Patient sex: M
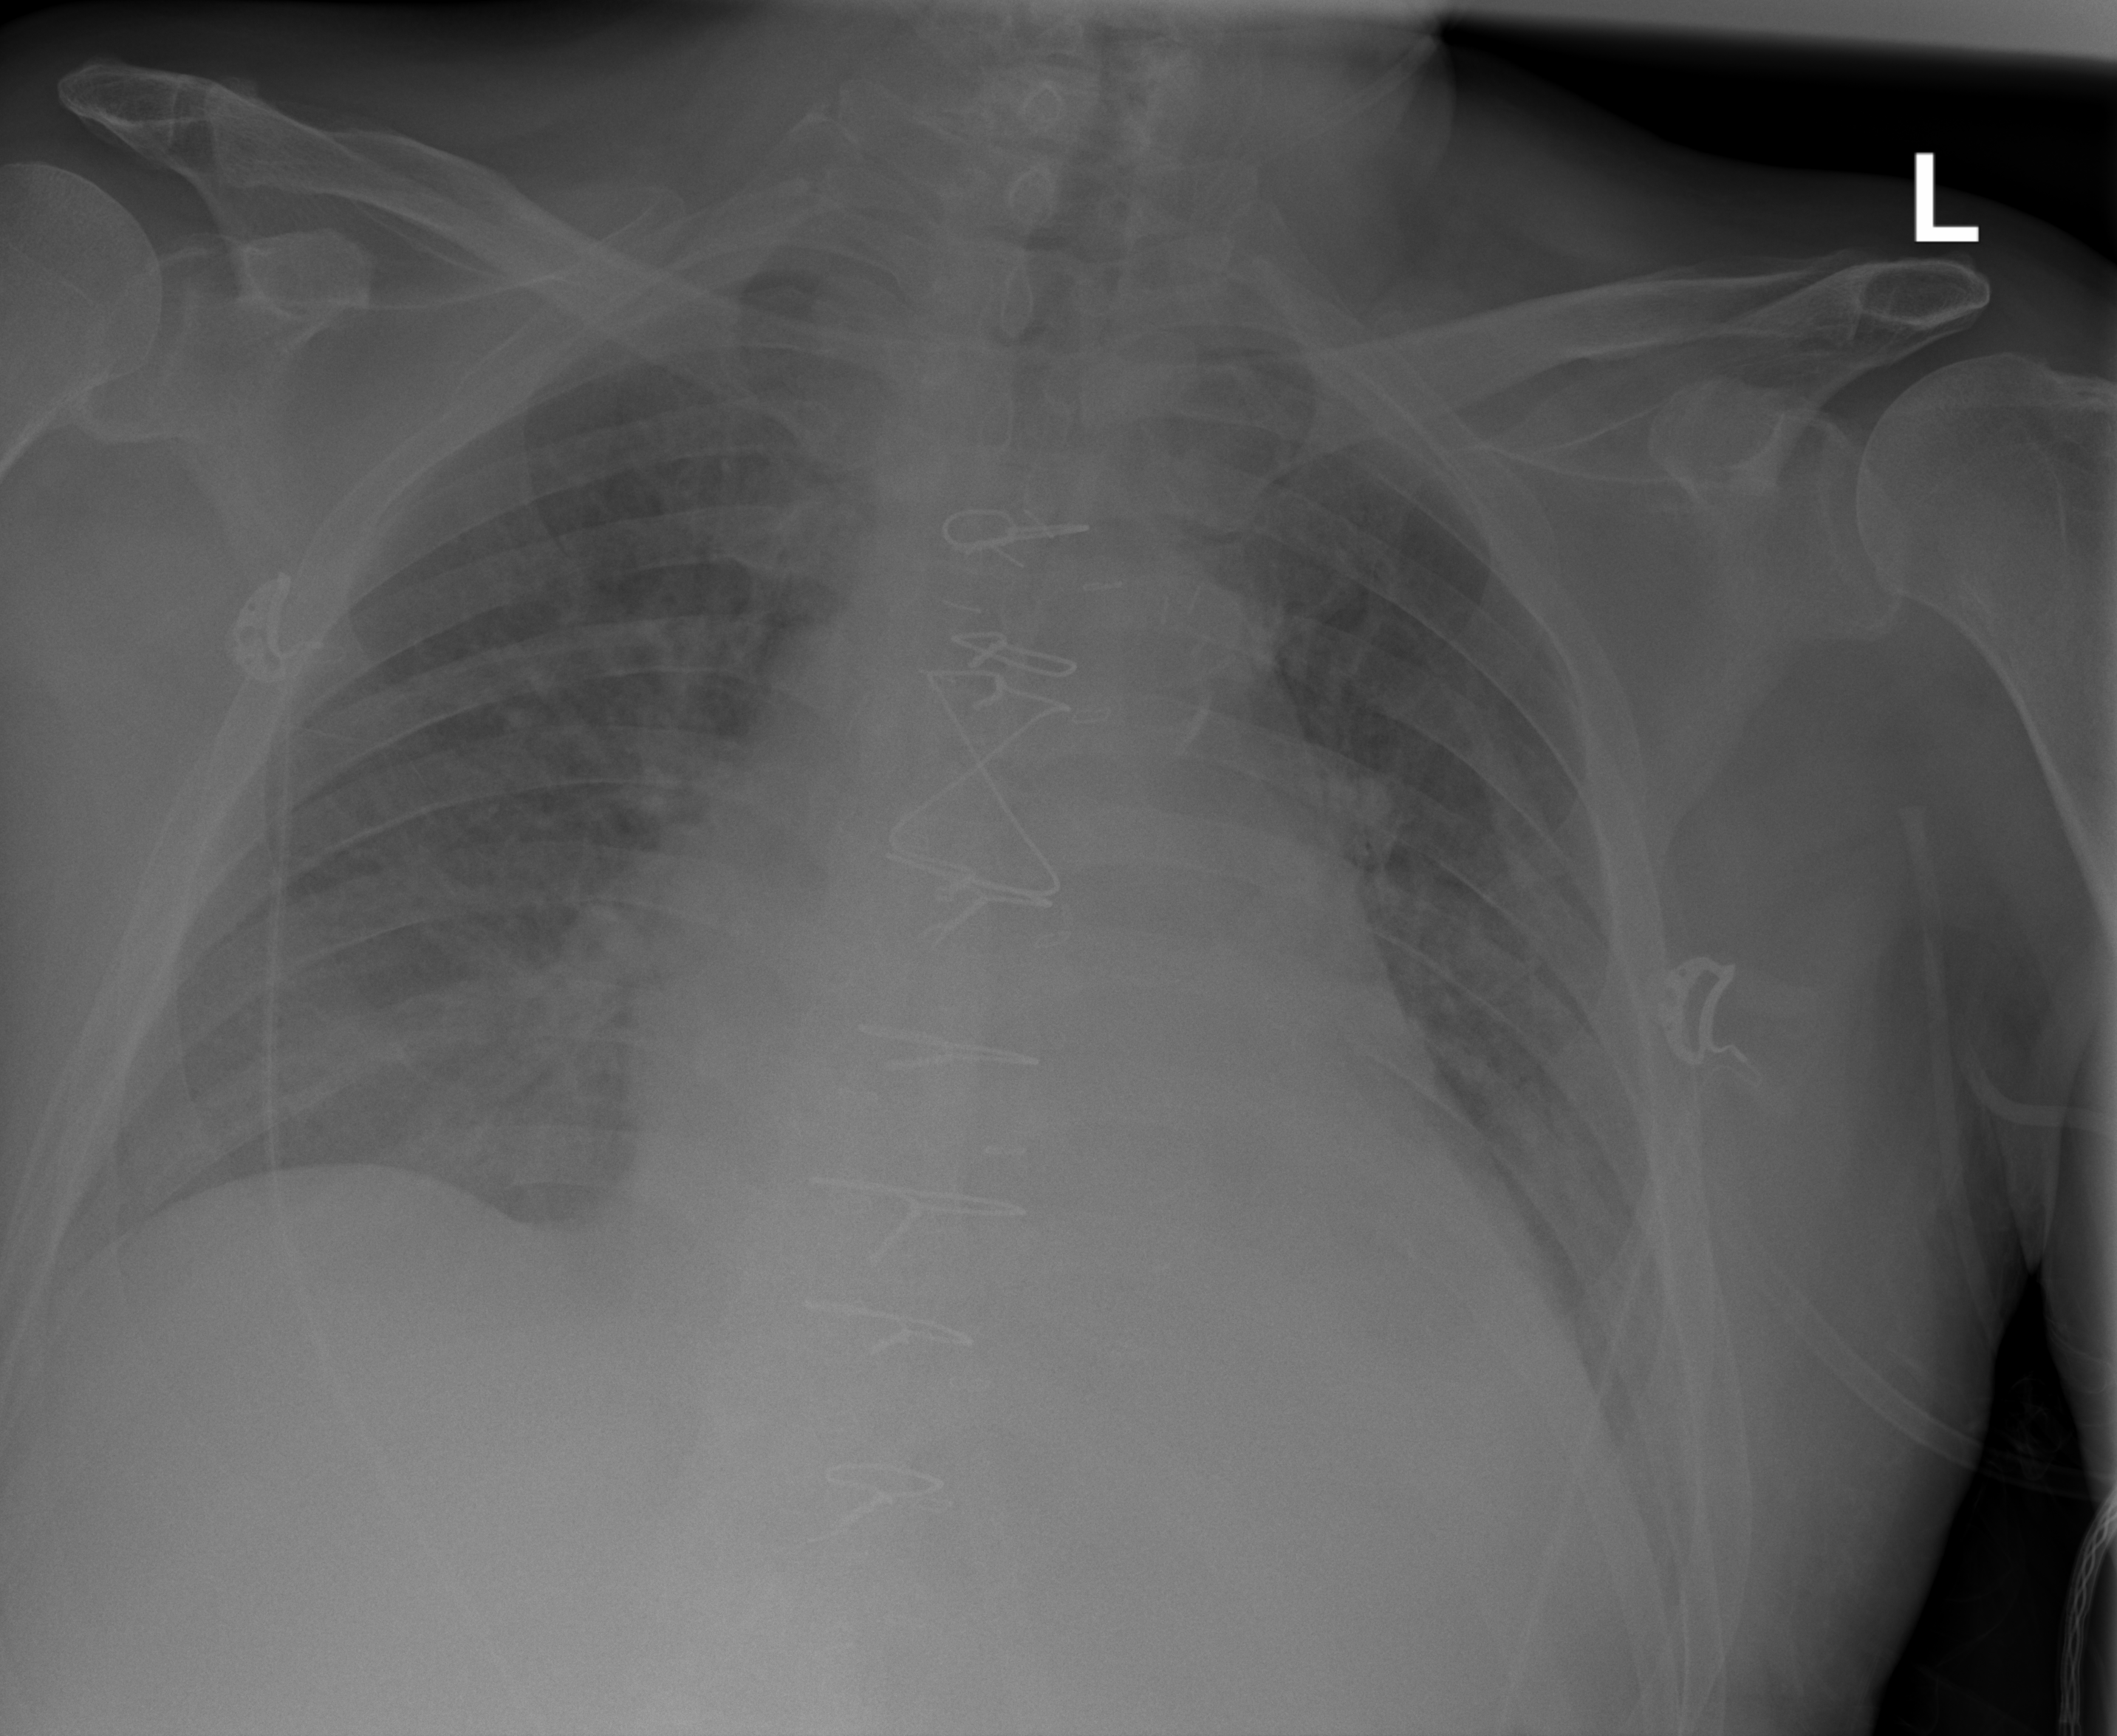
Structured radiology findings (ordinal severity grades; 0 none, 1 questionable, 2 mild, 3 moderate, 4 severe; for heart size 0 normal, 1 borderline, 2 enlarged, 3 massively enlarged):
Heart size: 3
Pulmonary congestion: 2
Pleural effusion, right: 0
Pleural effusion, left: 2
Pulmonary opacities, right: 1
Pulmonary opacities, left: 1
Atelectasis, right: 0
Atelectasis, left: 2